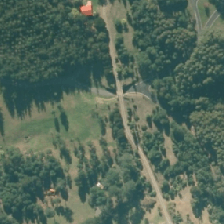
Land cover: low_producing_grassland